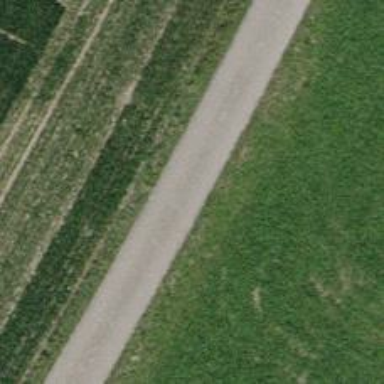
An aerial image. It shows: Asphalt track with grade1 surface suitable for agricultural vehicles.